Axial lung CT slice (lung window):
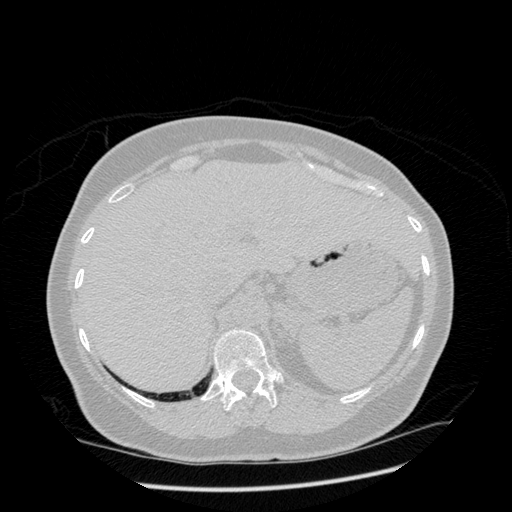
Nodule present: no